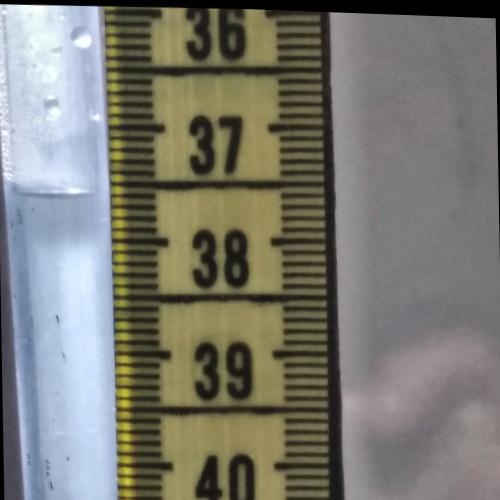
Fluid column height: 37.6 cm